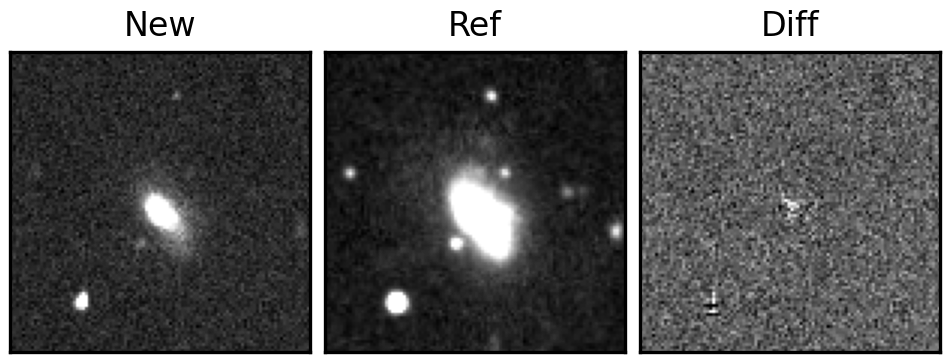
Label: real